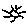
Label: sun